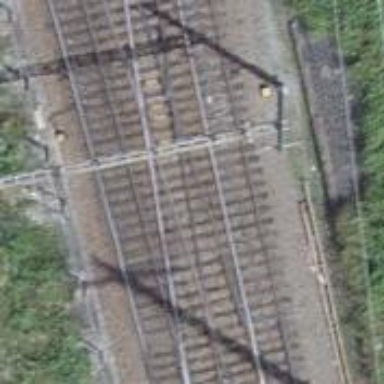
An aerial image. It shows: Railway crossing.